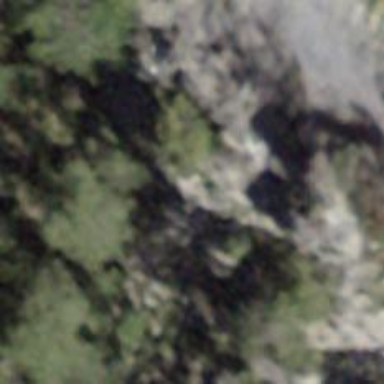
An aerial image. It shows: Natural cliff.